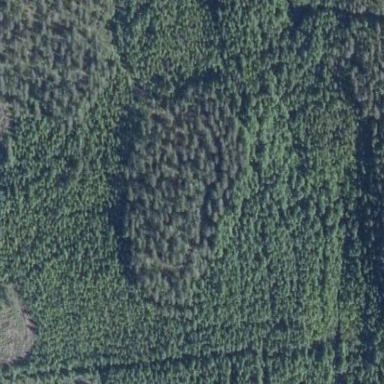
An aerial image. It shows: Woodland with needle-leaved trees.